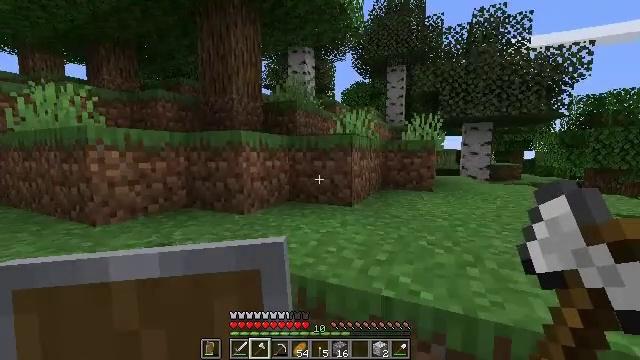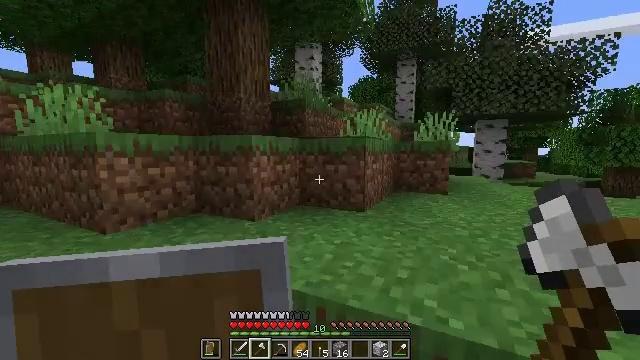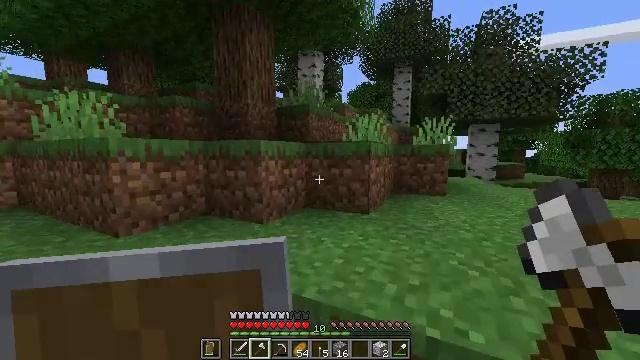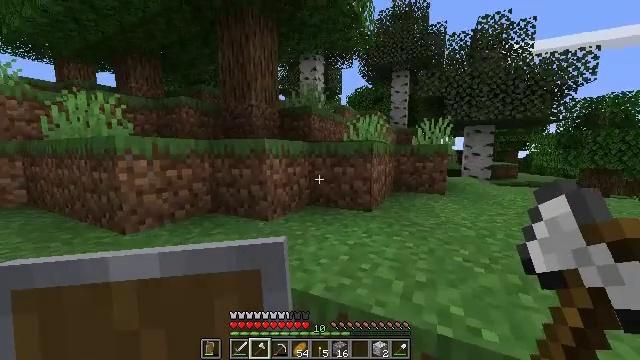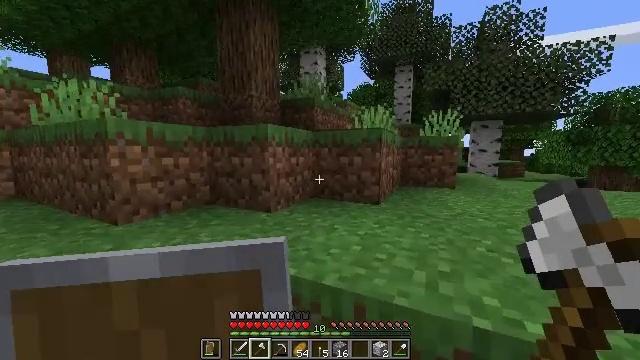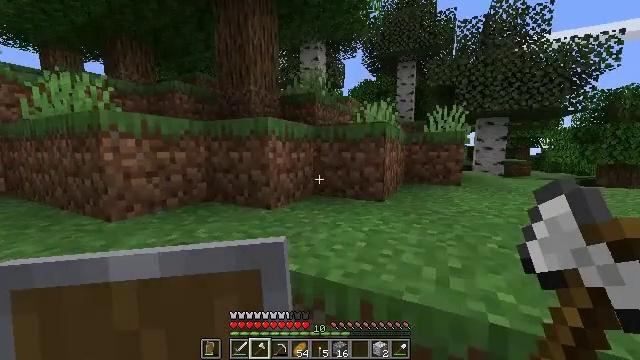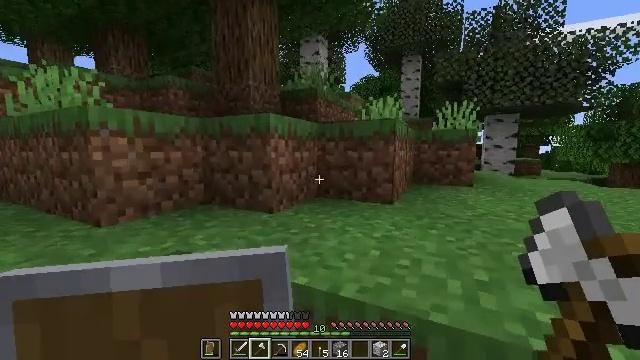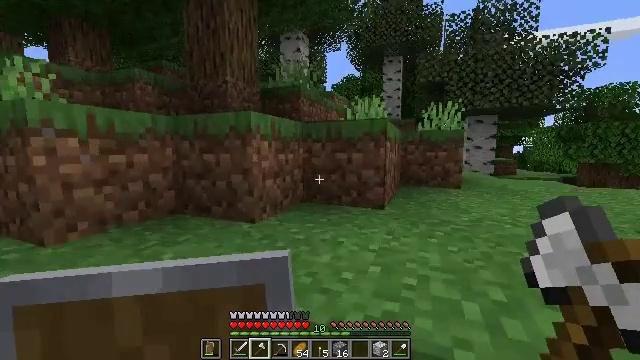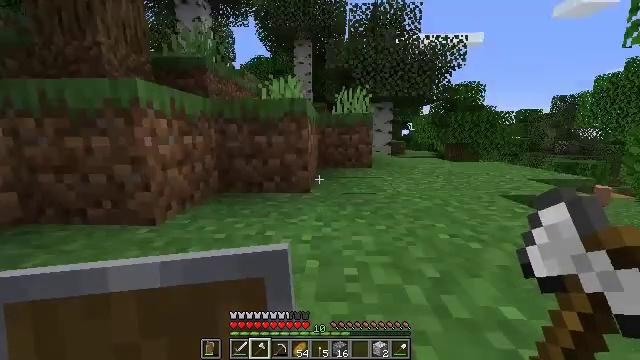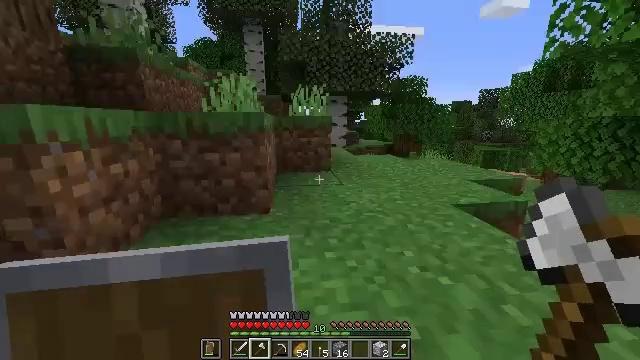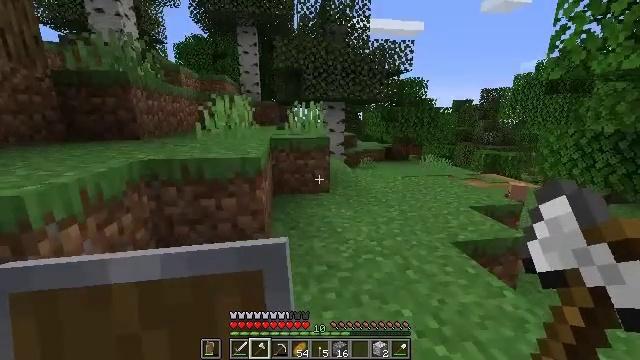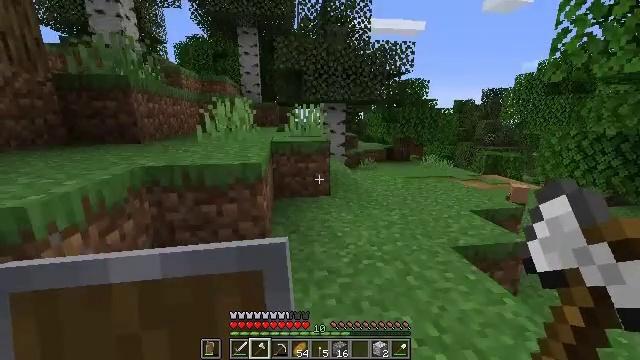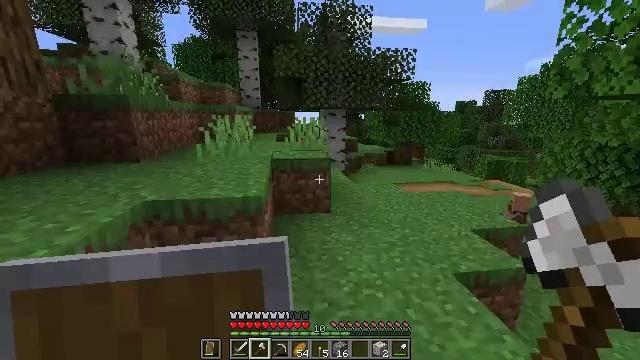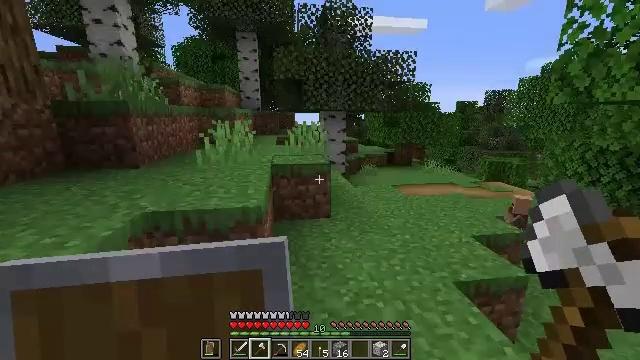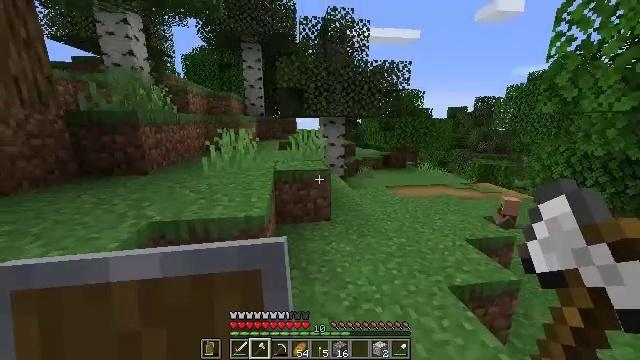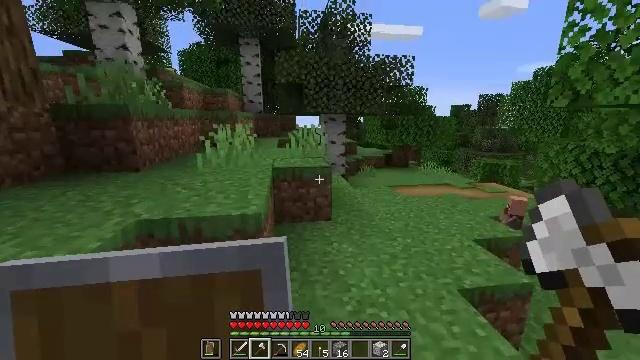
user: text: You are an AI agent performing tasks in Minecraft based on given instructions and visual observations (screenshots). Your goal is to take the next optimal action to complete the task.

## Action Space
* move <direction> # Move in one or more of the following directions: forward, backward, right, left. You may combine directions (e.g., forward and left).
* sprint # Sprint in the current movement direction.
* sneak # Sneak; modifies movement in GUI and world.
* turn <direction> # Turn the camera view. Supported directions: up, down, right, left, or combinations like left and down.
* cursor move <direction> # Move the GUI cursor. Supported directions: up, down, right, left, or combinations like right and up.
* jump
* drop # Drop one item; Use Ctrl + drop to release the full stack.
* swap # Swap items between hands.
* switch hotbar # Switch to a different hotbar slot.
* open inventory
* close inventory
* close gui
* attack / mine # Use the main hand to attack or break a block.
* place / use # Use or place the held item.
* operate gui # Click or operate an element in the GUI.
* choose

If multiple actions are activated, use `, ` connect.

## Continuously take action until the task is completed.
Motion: motion action
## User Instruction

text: Remove oak leaves from branches.
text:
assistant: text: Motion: move forward, turn left, jump
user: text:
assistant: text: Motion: move forward
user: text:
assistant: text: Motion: no_op
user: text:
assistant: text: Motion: no_op
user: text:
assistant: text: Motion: no_op
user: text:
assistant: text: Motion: move forward
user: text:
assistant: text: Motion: move forward, turn right
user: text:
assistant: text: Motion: move forward, turn right and down
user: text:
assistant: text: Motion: move forward, turn right and down, jump
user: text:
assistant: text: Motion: move forward, jump
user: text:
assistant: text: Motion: move forward, jump
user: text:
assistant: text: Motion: move forward, jump
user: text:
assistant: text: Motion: move forward, jump
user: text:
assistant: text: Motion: move forward, jump
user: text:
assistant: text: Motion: move forward, jump
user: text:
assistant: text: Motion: move forward
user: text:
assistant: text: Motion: move forward
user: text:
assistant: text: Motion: move forward
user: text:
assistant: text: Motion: move forward
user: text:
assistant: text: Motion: move forward
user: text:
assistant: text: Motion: move forward
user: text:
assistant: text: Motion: move forward
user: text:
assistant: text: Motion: move forward
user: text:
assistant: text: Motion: move forward
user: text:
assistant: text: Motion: turn right and down
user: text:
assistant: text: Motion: turn right and down
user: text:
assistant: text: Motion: turn right
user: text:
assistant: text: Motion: no_op
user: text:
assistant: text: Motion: no_op
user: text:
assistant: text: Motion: no_op